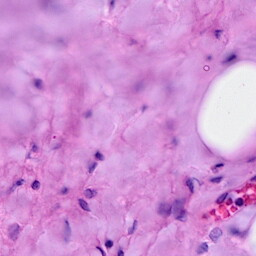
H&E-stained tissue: Breast